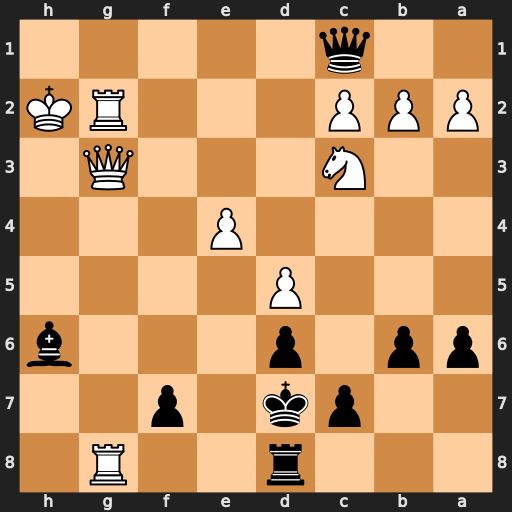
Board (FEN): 3r2R1/2pk1p2/pp1p3b/3P4/4P3/2N3Q1/PPP3RK/2q5
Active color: b
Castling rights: -
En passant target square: -
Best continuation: Bf4 Rxd8+ Kxd8